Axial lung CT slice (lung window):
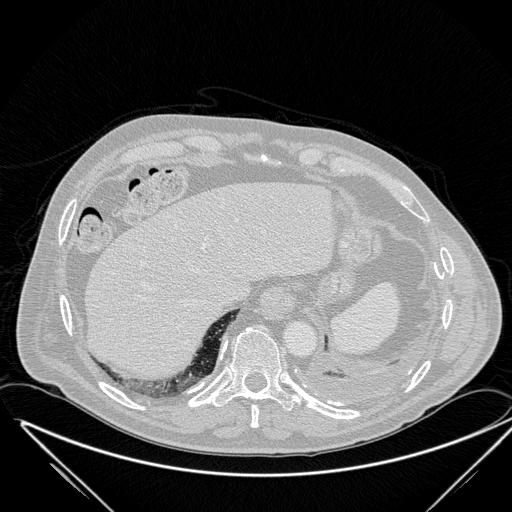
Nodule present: no